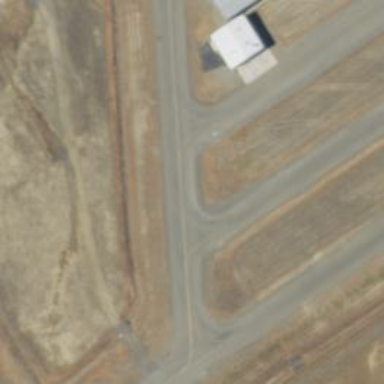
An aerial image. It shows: View of taxiway at the airport.